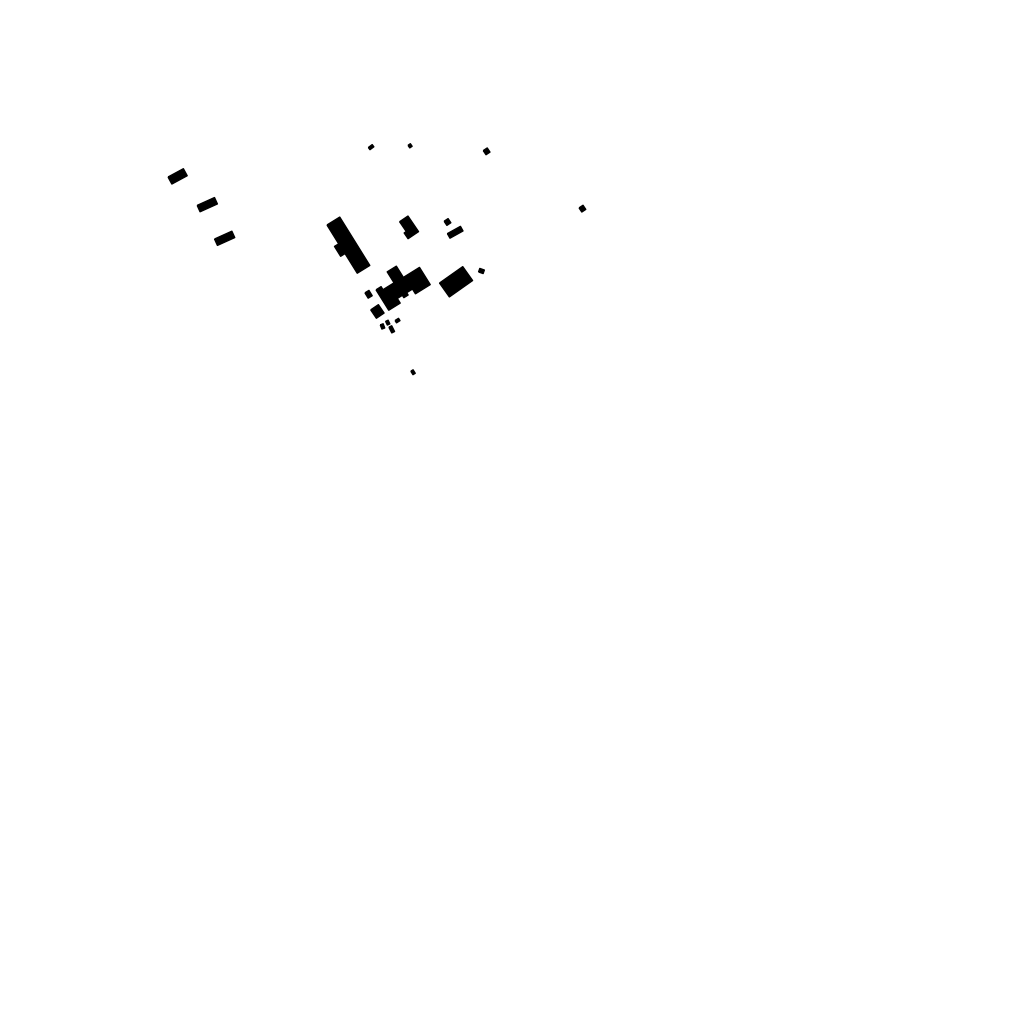
Tags: overhead vector_map, agriculture, recreation, soviet, individual_rise, low_rise, density_1, Building, 1.0 km²